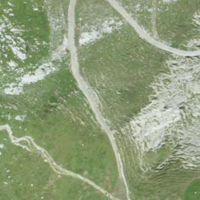
EUNIS habitat code: 26
Species observed at this site:
Plantago media
Rumex alpinus